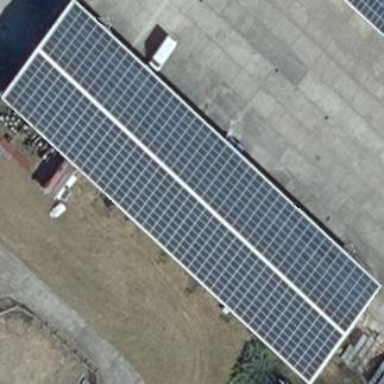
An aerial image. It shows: Building equipped with solar photovoltaic panel for generating electricity. The small installation is solar power generator.